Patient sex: F
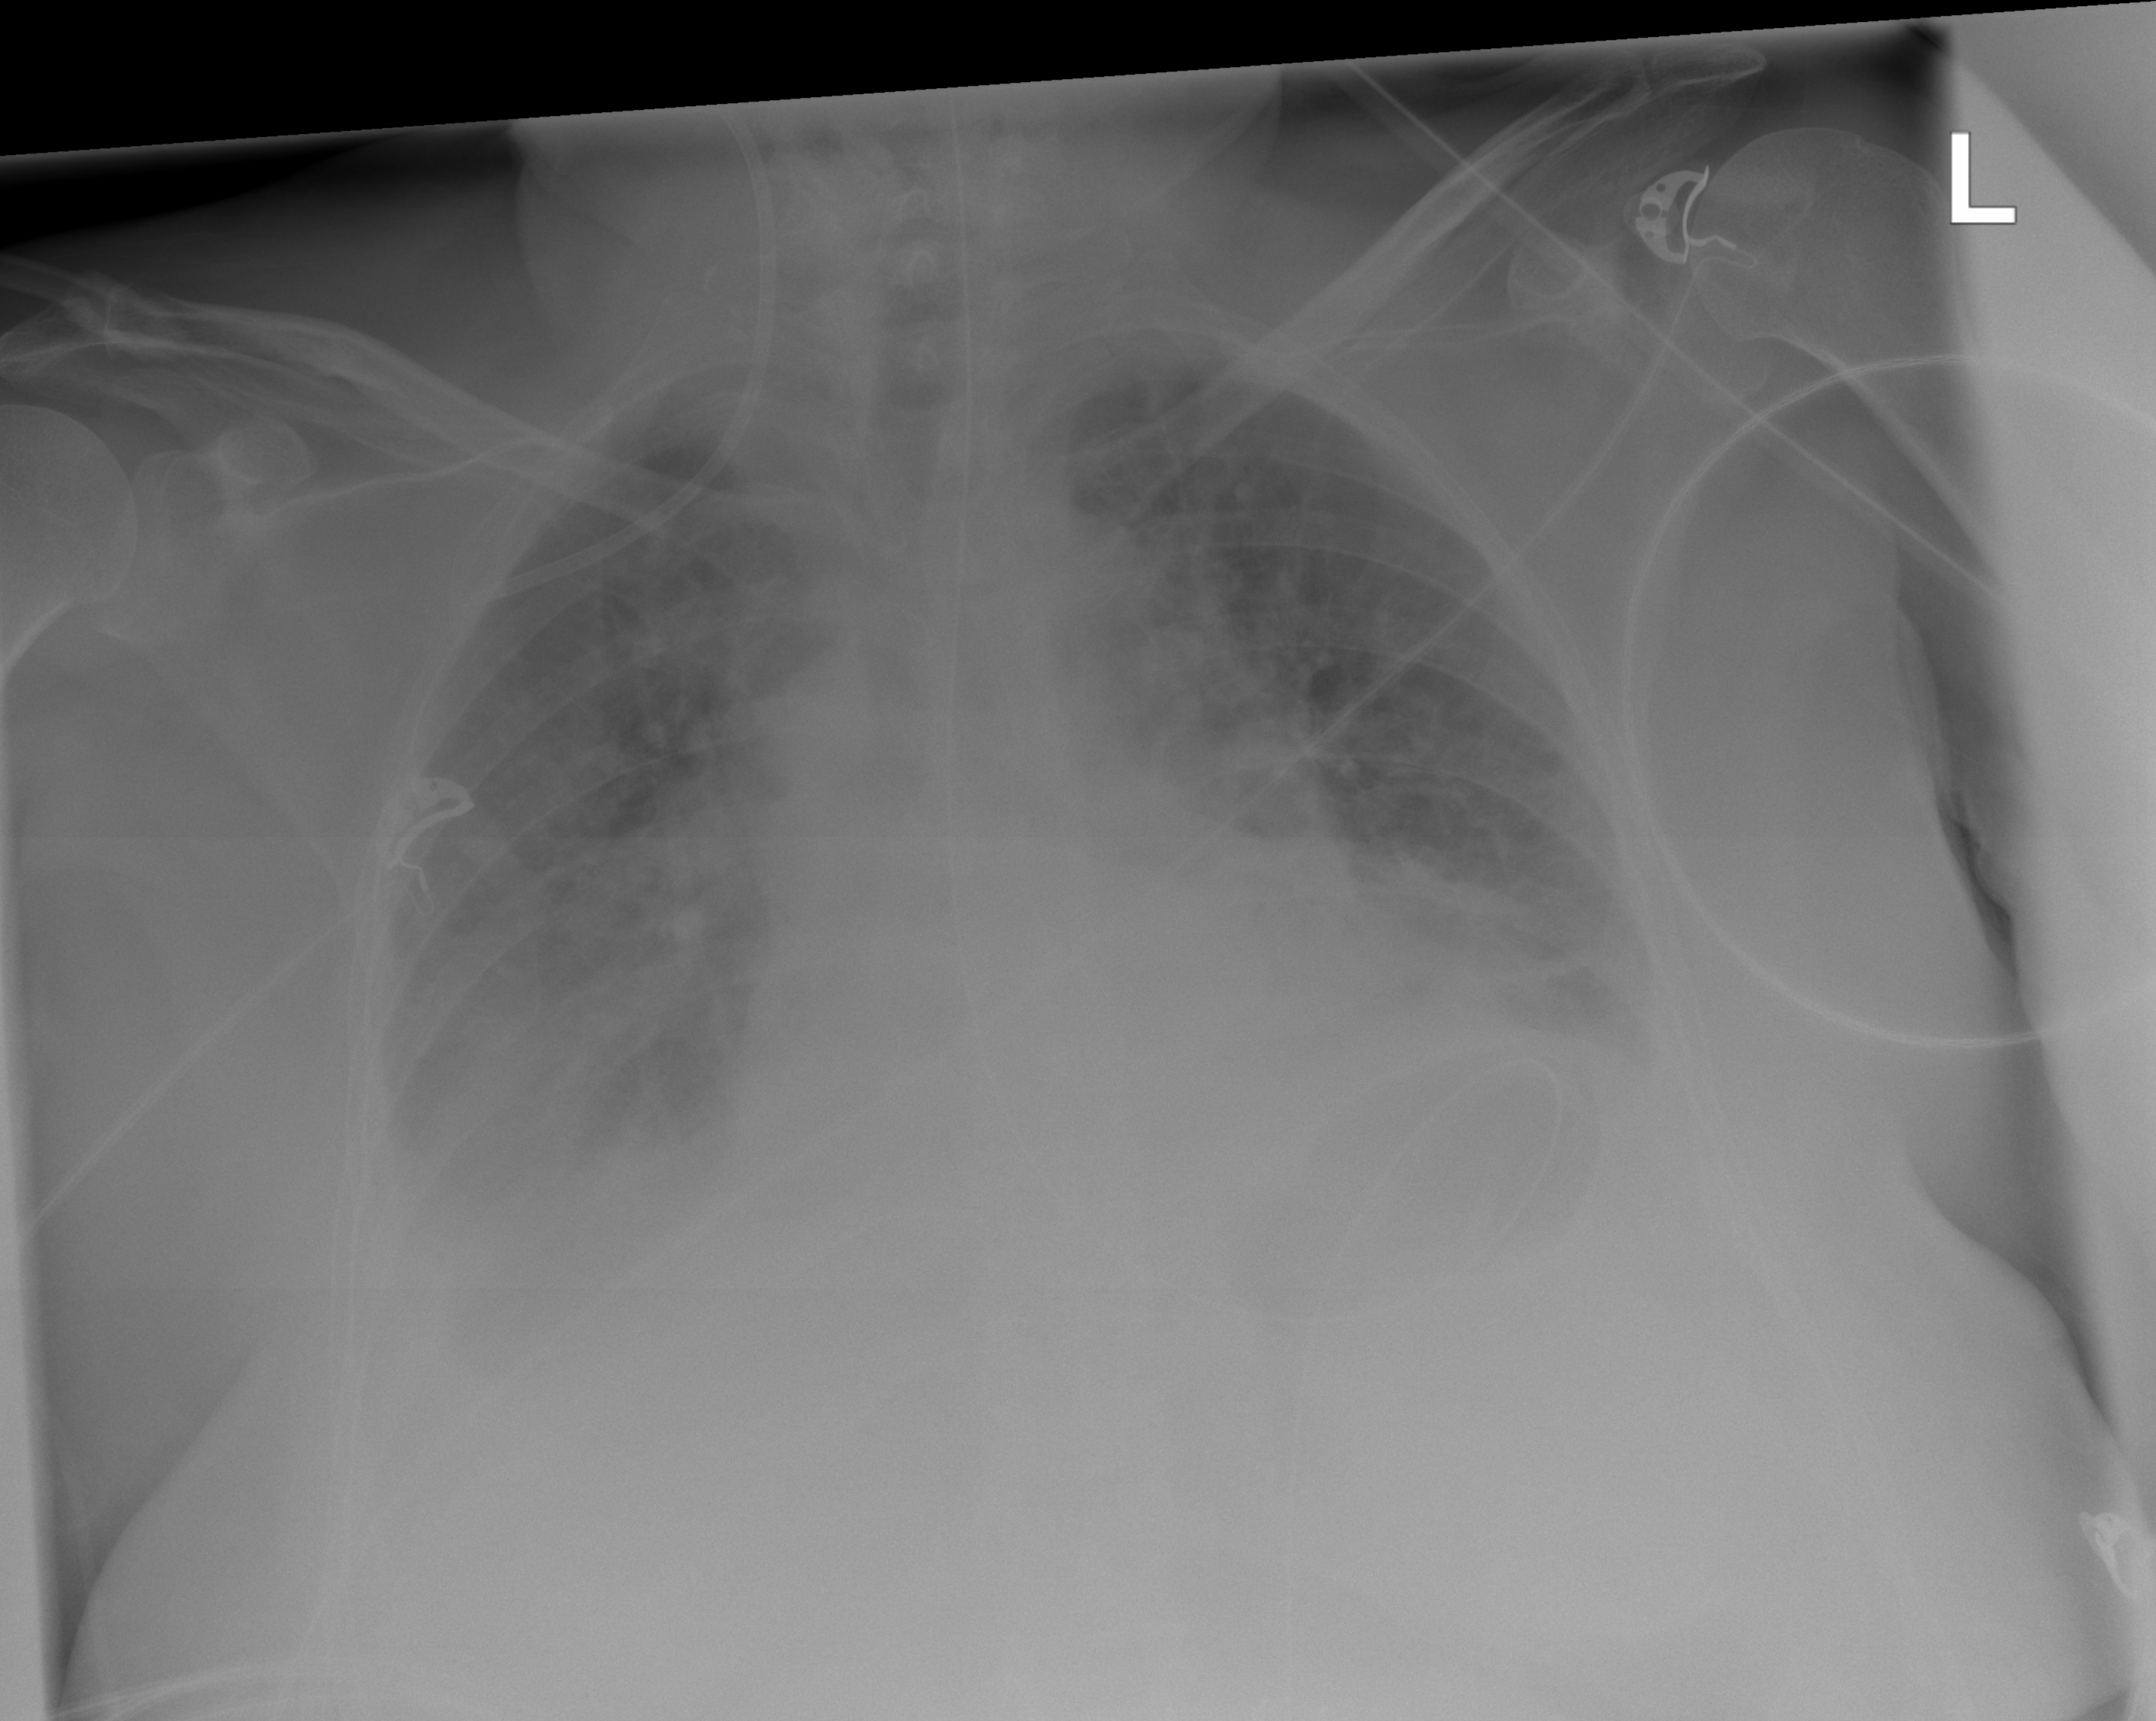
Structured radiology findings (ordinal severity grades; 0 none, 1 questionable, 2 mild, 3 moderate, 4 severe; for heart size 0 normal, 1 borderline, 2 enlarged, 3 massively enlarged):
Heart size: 2
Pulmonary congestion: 0
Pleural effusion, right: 2
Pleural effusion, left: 2
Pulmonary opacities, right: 0
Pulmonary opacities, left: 0
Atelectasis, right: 0
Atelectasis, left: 0